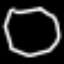
Label: octagon